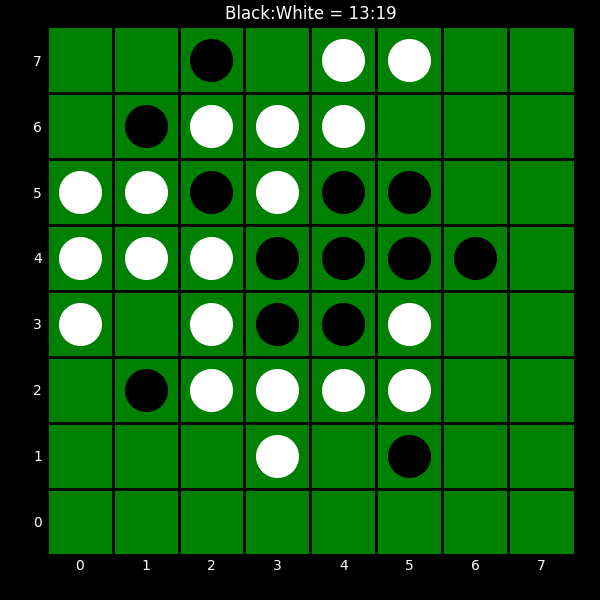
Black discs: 13
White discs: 19